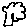
Label: tree